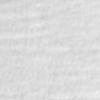
Label: no_change